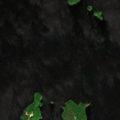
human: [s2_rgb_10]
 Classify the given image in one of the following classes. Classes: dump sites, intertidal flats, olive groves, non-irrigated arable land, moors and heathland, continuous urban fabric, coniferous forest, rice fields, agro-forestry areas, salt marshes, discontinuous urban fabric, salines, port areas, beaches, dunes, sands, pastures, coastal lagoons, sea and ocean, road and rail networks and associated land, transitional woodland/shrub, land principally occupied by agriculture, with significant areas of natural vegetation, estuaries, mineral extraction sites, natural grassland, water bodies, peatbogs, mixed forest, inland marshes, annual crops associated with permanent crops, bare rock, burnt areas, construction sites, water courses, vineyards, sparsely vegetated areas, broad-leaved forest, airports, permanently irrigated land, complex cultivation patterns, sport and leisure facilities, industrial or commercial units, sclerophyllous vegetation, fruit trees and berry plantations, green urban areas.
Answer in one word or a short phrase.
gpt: coniferous forest, water bodies